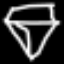
Label: diamond